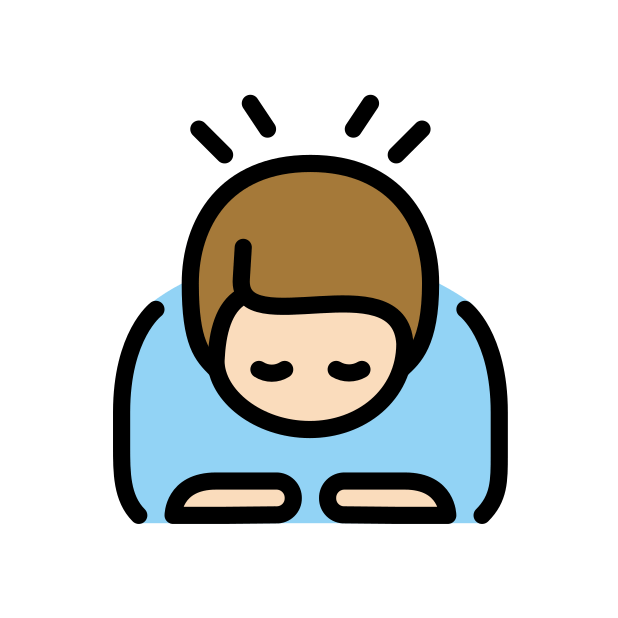
man bowing: light skin tone